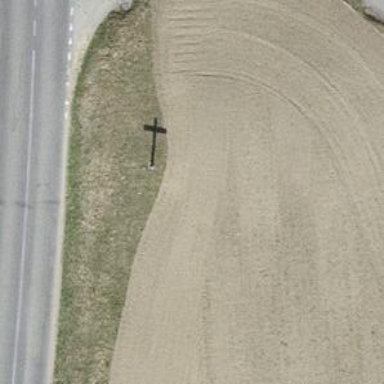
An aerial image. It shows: Wayside cross with historic significance.